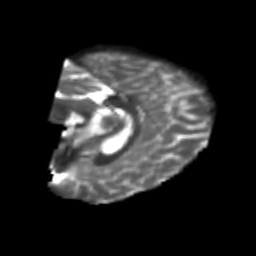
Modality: T2w
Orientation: sagittal
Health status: healthy
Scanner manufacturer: philips
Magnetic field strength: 3 T
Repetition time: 6.964 s
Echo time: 0.092 s